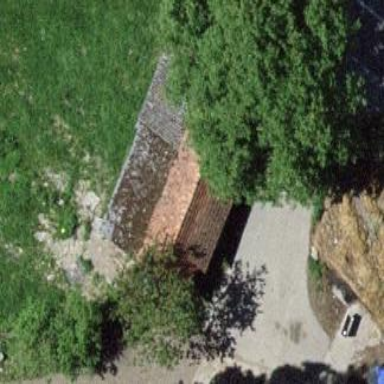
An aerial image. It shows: Rural barn.